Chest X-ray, AP view. Patient: 64 years old, sex M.
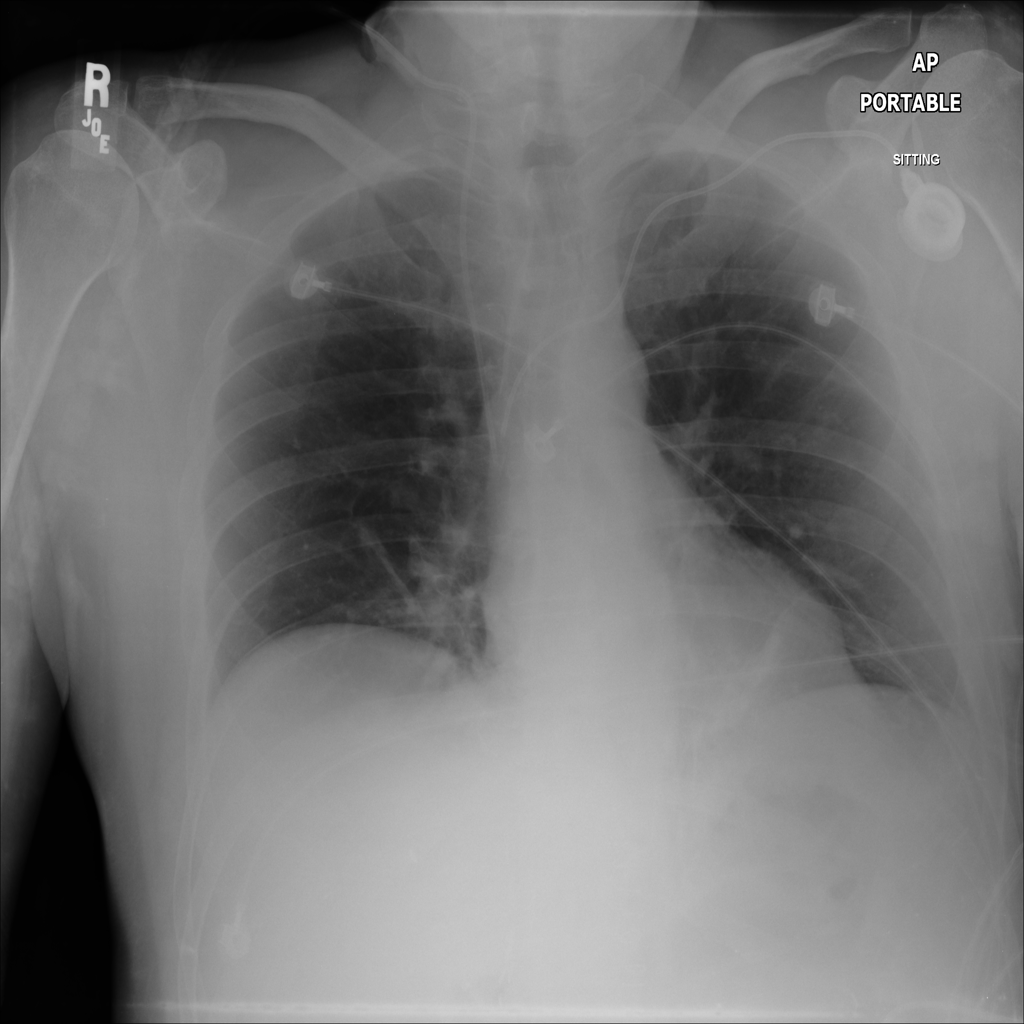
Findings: Atelectasis